Aerial crown-view tile of a tropical tree (Barro Colorado Island, Panama), acquired 20240611:
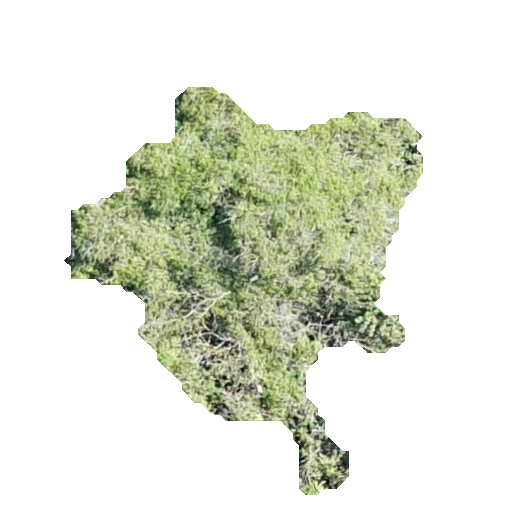
Species: Tabebuia rosea
GBIF accepted scientific name: Tabebuia rosea
Crown area: 121.915 m²